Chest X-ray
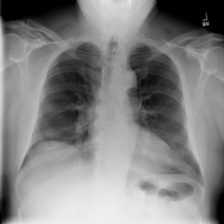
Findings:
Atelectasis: negative
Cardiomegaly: negative
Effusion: negative
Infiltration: negative
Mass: negative
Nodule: negative
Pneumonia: negative
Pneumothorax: negative
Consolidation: negative
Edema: negative
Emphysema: negative
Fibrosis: negative
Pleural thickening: negative
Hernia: negative